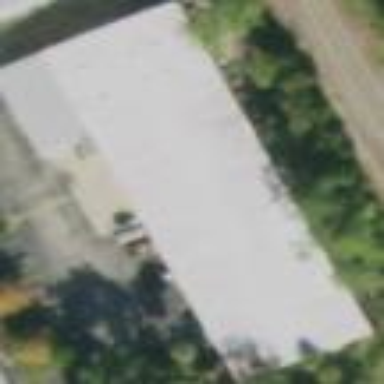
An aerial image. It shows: Commercial building.